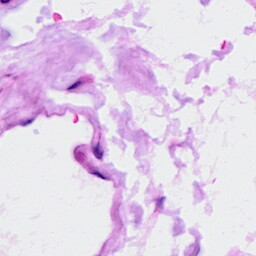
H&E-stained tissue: Ovarian